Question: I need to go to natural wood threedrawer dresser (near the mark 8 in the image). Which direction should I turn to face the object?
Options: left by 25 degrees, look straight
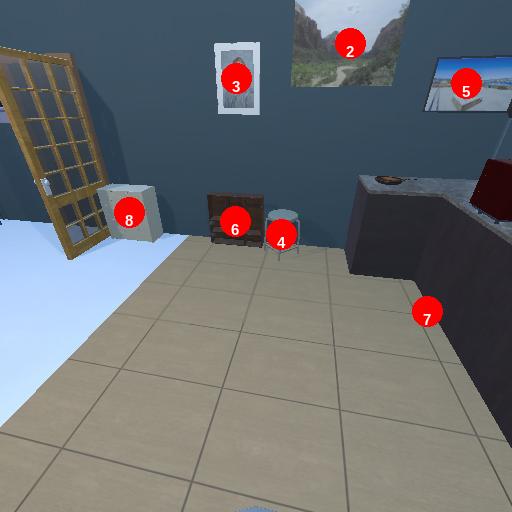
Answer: left by 25 degrees